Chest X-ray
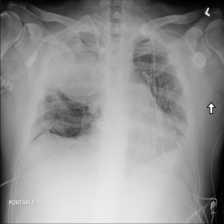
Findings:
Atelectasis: negative
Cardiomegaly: negative
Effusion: negative
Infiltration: negative
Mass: negative
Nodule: negative
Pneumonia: negative
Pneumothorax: negative
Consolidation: negative
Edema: negative
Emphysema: negative
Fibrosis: negative
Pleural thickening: negative
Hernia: negative